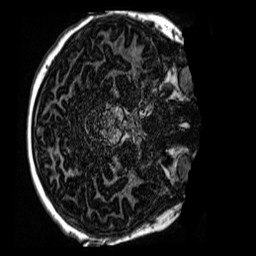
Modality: MP2RAGE
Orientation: axial
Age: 11
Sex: female
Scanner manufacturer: siemens
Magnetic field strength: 3 T
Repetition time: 4 s
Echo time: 0.00299 s